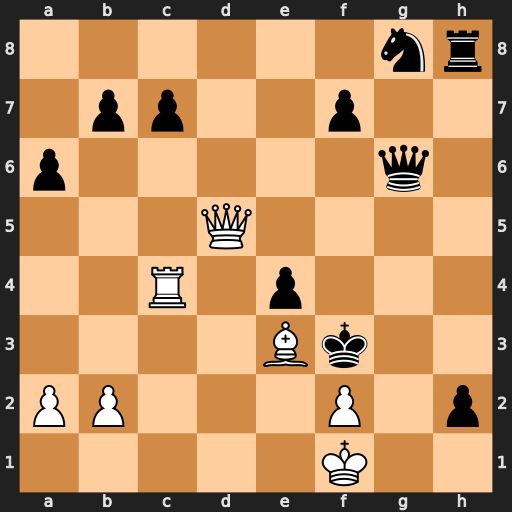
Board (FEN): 6nr/1pp2p2/p5q1/3Q4/2R1p3/4Bk2/PP3P1p/5K2
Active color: w
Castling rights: -
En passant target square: -
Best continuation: Qd1#